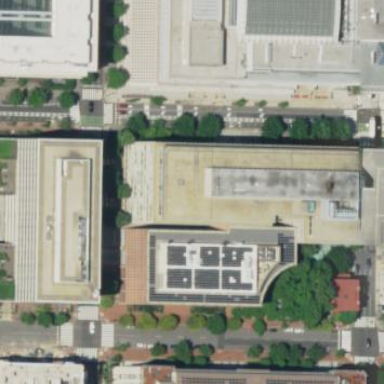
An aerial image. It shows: Government office building.